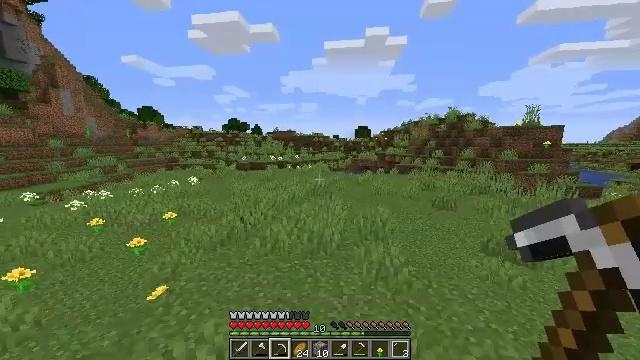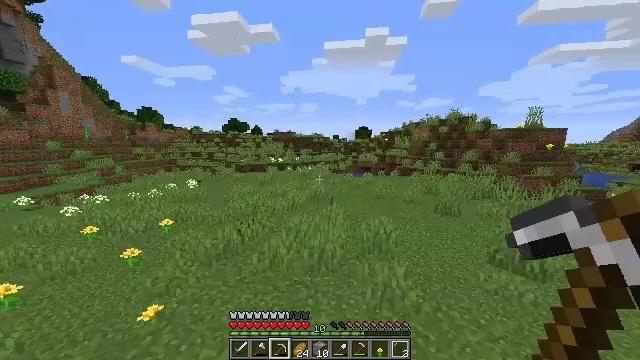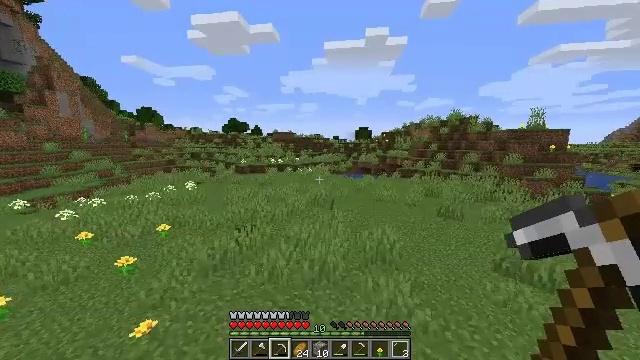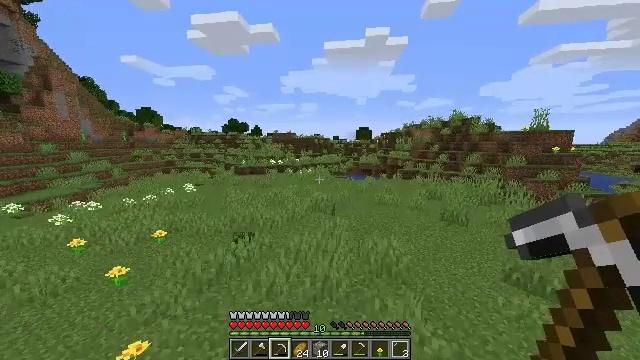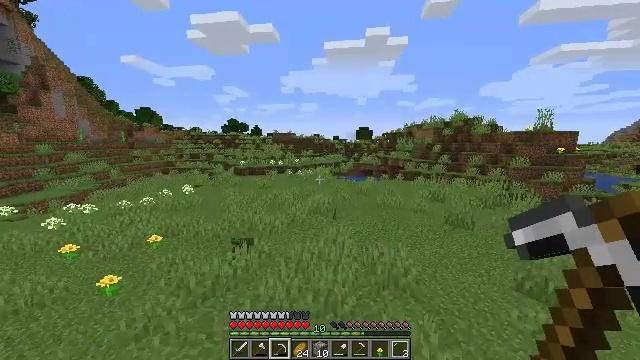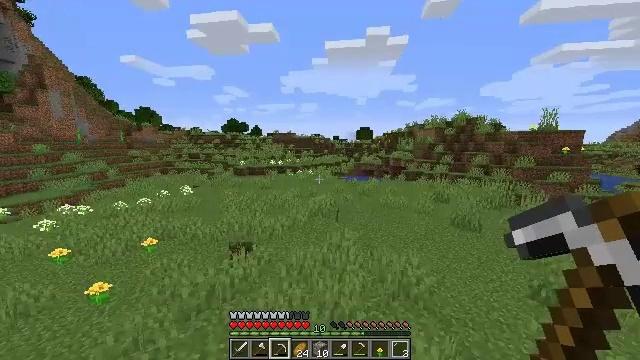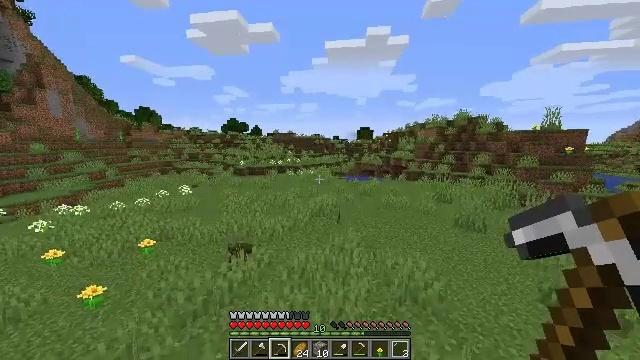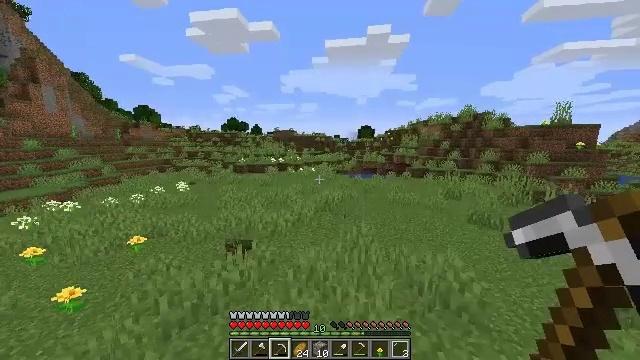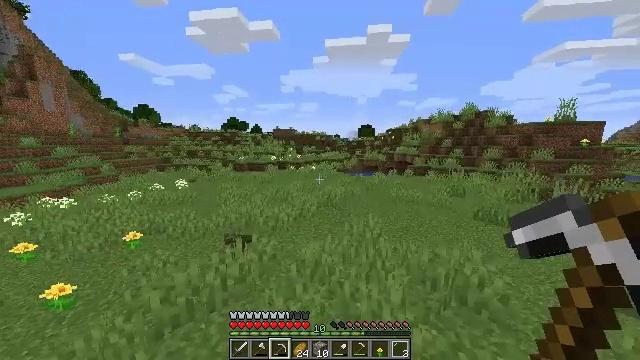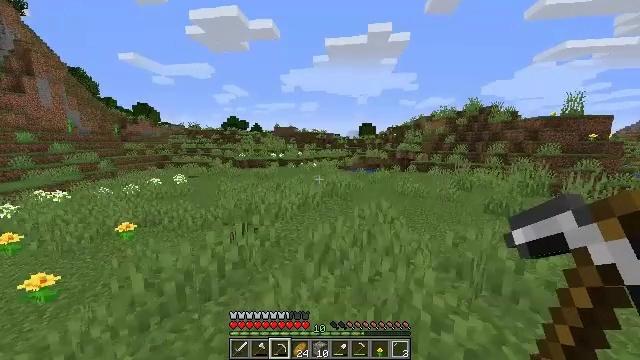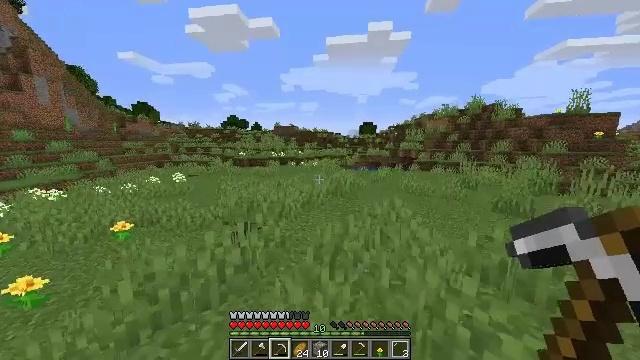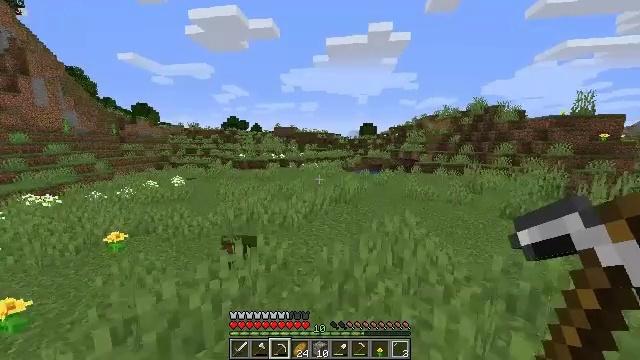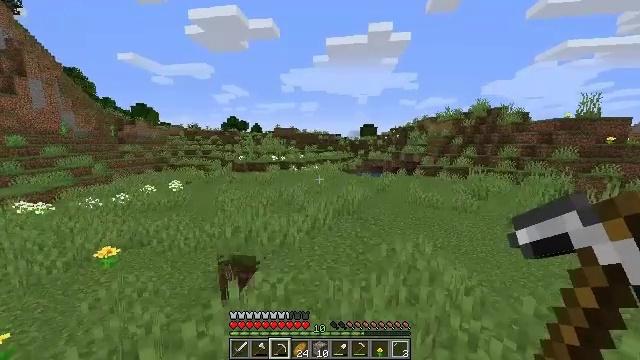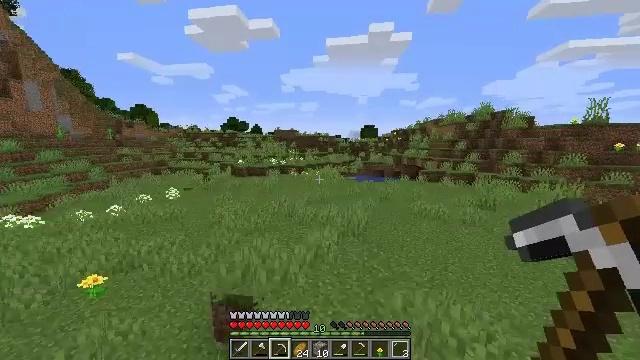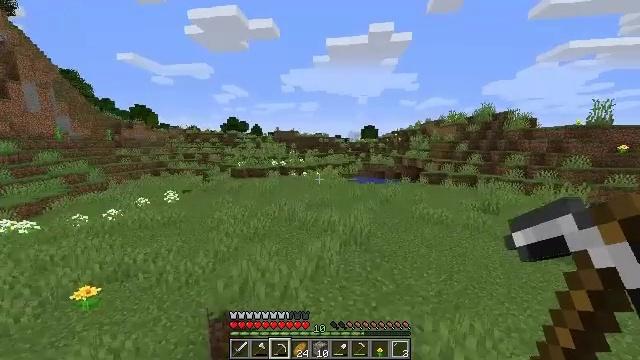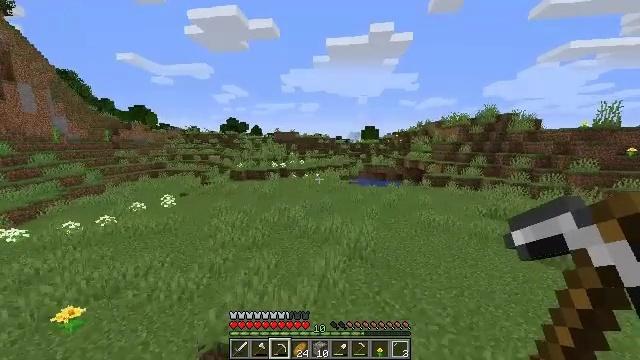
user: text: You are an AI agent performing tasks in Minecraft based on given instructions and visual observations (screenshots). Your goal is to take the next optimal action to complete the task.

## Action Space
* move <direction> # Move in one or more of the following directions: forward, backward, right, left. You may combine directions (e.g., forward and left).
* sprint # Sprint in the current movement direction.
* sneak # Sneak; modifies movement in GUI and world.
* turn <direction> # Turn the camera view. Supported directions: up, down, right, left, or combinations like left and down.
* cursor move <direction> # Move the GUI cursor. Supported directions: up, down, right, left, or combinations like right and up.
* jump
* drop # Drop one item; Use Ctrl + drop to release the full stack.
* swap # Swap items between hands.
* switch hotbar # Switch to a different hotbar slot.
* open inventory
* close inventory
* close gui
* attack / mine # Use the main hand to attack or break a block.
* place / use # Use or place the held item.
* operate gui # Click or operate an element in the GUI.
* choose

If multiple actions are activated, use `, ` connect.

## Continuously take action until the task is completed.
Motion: motion action
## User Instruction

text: Gather oak leaves by attacking.
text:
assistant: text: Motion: move forward, jump
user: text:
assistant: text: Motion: move forward and move left, jump
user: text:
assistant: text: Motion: move forward and move left, jump
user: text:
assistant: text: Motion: move forward and move left, jump
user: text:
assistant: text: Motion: move forward and move left, jump
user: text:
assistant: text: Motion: move forward and move left, jump
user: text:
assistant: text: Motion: move forward and move left, jump
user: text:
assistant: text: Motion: move forward and move left, jump
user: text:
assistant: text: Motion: move forward and move left, jump
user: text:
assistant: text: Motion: move forward and move left, jump
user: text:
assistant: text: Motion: move forward, jump
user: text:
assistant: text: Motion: move forward, jump
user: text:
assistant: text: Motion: move forward, jump
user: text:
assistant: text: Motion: move forward, jump
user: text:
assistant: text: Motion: move forward, jump
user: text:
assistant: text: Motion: move forward, jump
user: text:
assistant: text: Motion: move forward, jump
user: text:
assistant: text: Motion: move forward and move left, jump
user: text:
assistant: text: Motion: move forward and move left, jump
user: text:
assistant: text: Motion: move forward and move left, jump
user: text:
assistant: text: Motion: move forward and move left, jump
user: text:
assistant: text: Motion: move forward and move left, jump
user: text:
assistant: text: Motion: move forward and move left, jump
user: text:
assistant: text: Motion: move forward, jump
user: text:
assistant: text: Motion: move forward, jump
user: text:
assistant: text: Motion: move forward, jump
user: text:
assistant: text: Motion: move forward, jump
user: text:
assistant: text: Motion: move forward, jump
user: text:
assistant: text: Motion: move forward, jump
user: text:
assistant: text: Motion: move forward, jump